Question: I'm playing with iOS 6 autolayout for the first time and I'm trying to figure out how to mix autolayout and animation.
I've got container view, ViewA, which is a certain height. I've got a UIDatePicker, ViewB, which is 216 tall and has a constraint that sets the vertical space between ViewA and ViewB = 0, so that ViewB is essentially pinned to the bottom of ViewA.

I want to animate ViewA's height to make it smaller and have ViewB remain pegged to the bottom of ViewA the entire time.
'''
[UIView animateWithDuration:2.0 animations:^{
CGRect containerFrame = self.tableContainerView.frame;
containerFrame.size.height -= self.datePicker.frame.size.height;
self.tableContainerView.frame = containerFrame;
} completion:^(BOOL finished) {
NSLog(@"Done");
}];
'''
ViewA, the container view, does get shorter as intended, but ViewB does not follow along.
How can I get the constraints between ViewA and ViewB to automatically adjust ViewB's position during the animation?
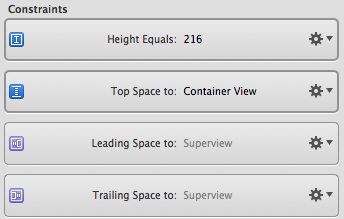
Answer: It looks like from your constraints, that it should work. The problem might be the way you do the animation. You should do that with constraints, not frames. If viewA has a constraint to the bottom of the superview, then you can just animate the constant of that constraint. Make an IBOutlet to that bottom constraint, and do this (bottomCon is the outlet in my example):
'''
self.bottomCon.constant = self.datePicker.bounds.size.height;
[UIView animateWithDuration:2.0 animations:^{
[self.view layoutSubviews];
[self.containerView layoutSubviews];
} completion:^(BOOL finished) {
NSLog(@"Done");
}];
'''
In my edit, I also added the [self.containerView layoutSubviews] line. This is necessary so that its subviews are updated properly too (otherwise they just jump to the new location).